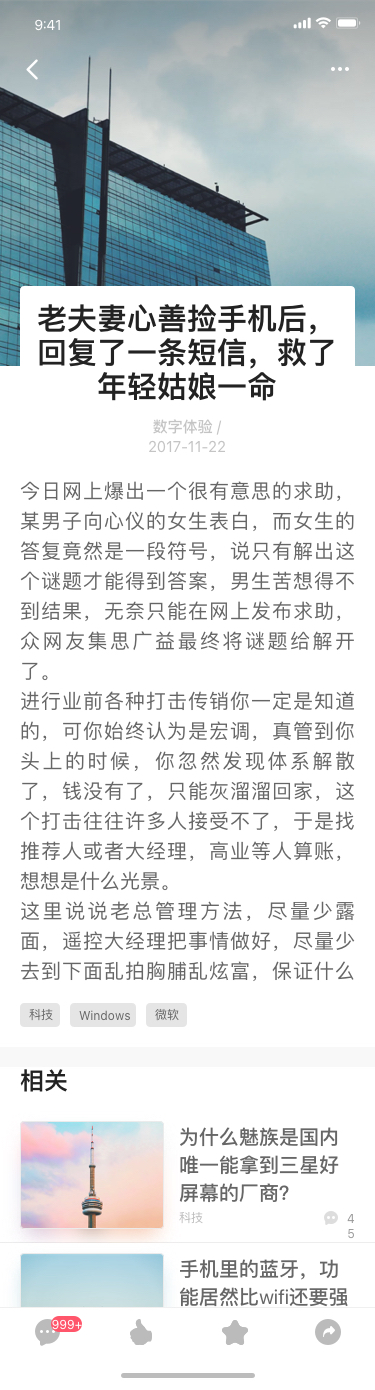
Text in this UI design:
老夫妻心善捡手机后，回复了一条短信，救了年轻姑娘一命
数字体验 / 2017-11-22
今日网上爆出一个很有意思的求助，某男子向心仪的女生表白，而女生的答复竟然是一段符号，说只有解出这个谜题才能得到答案，男生苦想得不到结果，无奈只能在网上发布求助，众网友集思广益最终将谜题给解开了。
进行业前各种打击传销你一定是知道的，可你始终认为是宏调，真管到你头上的时候，你忽然发现体系解散了，钱没有了，只能灰溜溜回家，这个打击往往许多人接受不了，于是找推荐人或者大经理，高业等人算账，想想是什么光景。
这里说说老总管理方法，尽量少露面，遥控大经理把事情做好，尽量少去到下面乱拍胸脯乱炫富，保证什么上平台好，有6位数的工资，下面人都相信你，一旦出问题，下面的人都要找老总要钱，因为都认为老总有钱，到时候怎么办？本人就是例子，上去后傻眼了，又没有太多经验，只能去发展，结果现在我是回不了家了，有时间细说下。

科技
Windows
微软
相关
为什么魅族是国内唯一能拿到三星好屏幕的厂商？
科技
45
手机里的蓝牙，功能居然比wifi还要强大，以前不知道。
科技
45
iPhone 6s狂降到国产旗舰一样的价格。